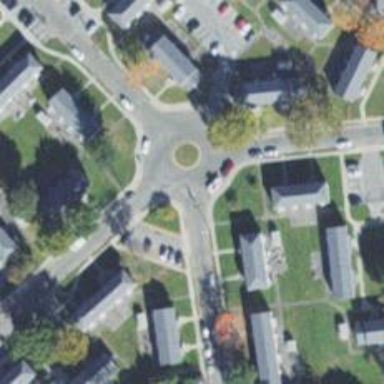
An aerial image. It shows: Residential road with asphalt surface leading to roundabout.